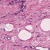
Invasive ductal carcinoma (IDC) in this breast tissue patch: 0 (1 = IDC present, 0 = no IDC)